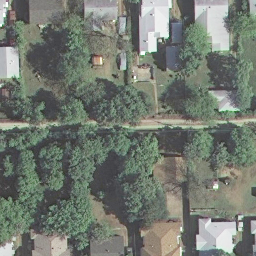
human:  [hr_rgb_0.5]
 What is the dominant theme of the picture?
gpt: medium residential